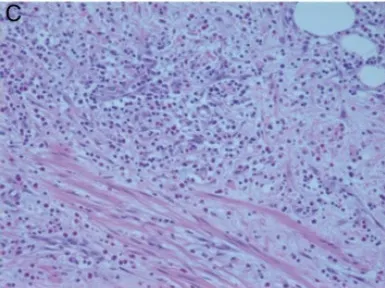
Appendix pathology. Inflammation extending into mesoappendiceal fat.
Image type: pathology (h&e)